Question: I have an ImageView and I would like to draw dinamically another images on my base ImageView.
In this image for example I have a tree and I would like to draw image of people
Any suggestions to start?

yes my problem is like @Tsunaze say:
I have a tree, and I want to put heads on it,
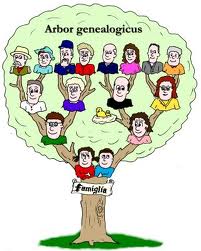
Answer: XML :
'''
<?xml version="1.0" encoding="utf-8"?>
<RelativeLayout xmlns:android="http://schemas.android.com/apk/res/android"
android:layout_width="match_parent"
android:layout_height="match_parent"
android:orientation="vertical" >
<ImageView
android:id="@+id/iv_tree"
android:scaleType="fitXY"
android:layout_width="fill_parent"
android:layout_height="fill_parent"
android:adjustViewBounds="true"
android:src="@drawable/my_tree" />
</RelativeLayout>
'''
MyView.java :
'''
public MyView extends View{
private Bitmap head_1, head_2;
public MyView(Context context, AttributeSet attrs, int defStyleAttr) {
super(context, attrs, defStyleAttr);
this.context = context;
init();
}
public MyView(Context context, AttributeSet attrs) {
super(context, attrs);
this.context = context;
init();
}
public MyView(Context context) {
super(context);
this.context = context;
init();
}
private void init(){
head_1= BitmapFactory.decodeResource(context.getResources(),
R.drawable.head_1);
head_2= BitmapFactory.decodeResource(context.getResources(),
R.drawable.head_2);
}
@Override
protected void onDraw(Canvas canvas) {
super.onDraw(canvas);
canvas.drawBitmap(head_1, coordinateX_head_1, coordinateY_head_1, null);
canvas.drawBitmap(head_2, coordinateX_head_2, coordinateY_head_2, null);
}
}
'''
You choose the coordinate you want, you can even use function like canvas.getWidth() or canvas.getHeight(). Pose yourself as a painter. Good luck.